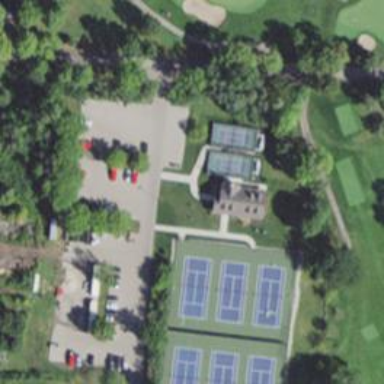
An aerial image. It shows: Tennis court.